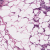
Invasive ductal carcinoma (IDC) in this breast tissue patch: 1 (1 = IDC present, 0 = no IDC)